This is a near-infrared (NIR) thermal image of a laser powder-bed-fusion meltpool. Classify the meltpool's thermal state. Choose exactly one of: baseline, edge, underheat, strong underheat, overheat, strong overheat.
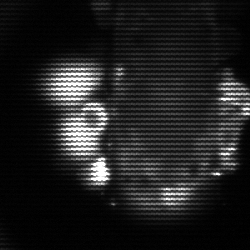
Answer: strong underheat